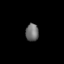
Tissue: lung
Cell type: Others
Senescence score: 0.6435
Nuclear area (px): 225
Mean DAPI intensity: 110.72